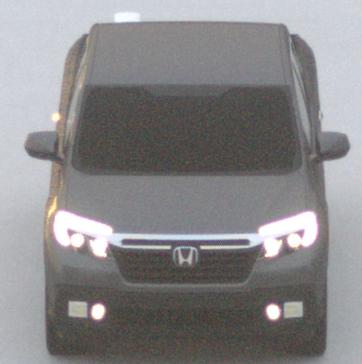
Make: Honda
Model: Ridgeline
Detailed model: Gen. 2
Model produced from: 2016
Model produced until: 2020
Doors: 4
Color: gray
Road condition: dry road
Daytime: sunrise or sunset
Contrast: low contrast